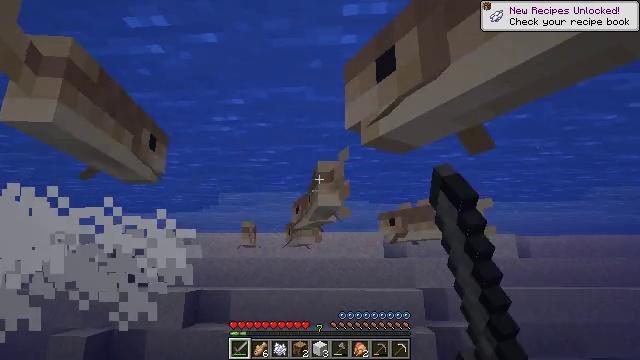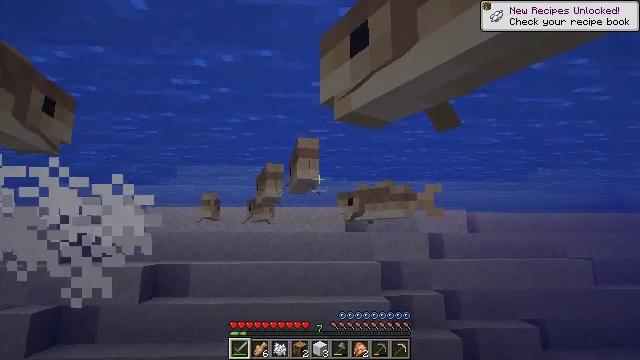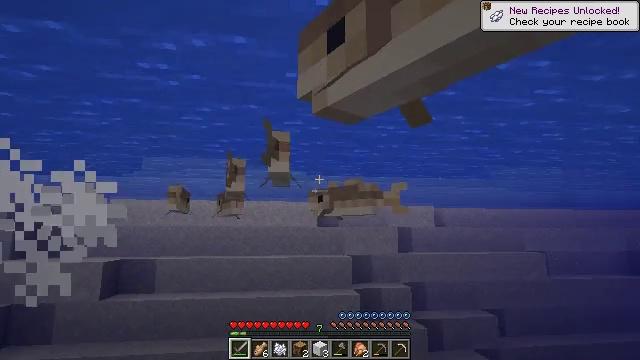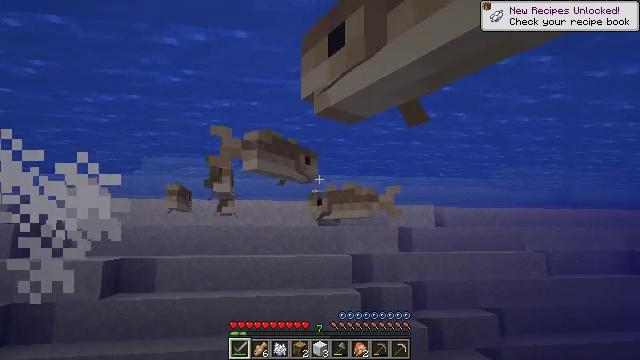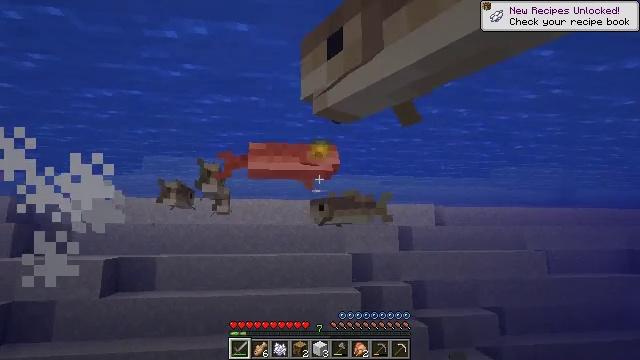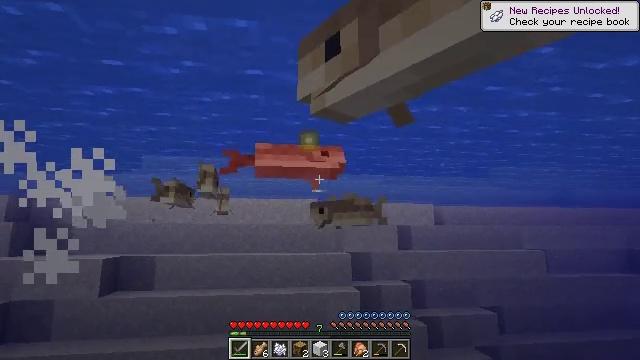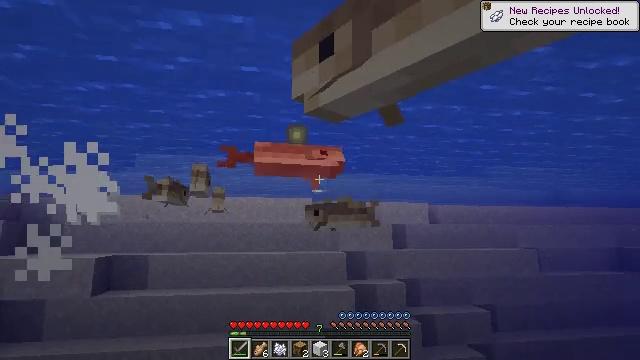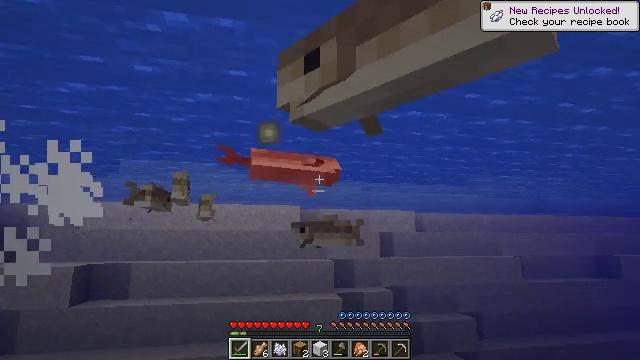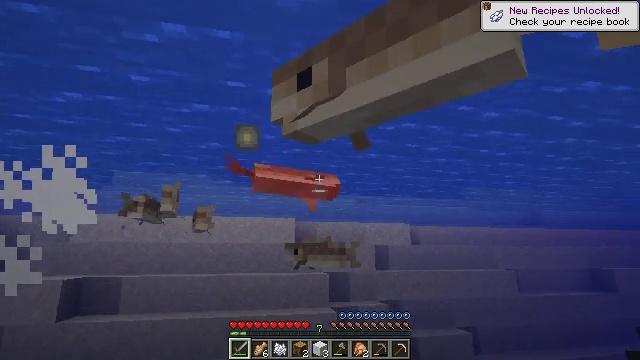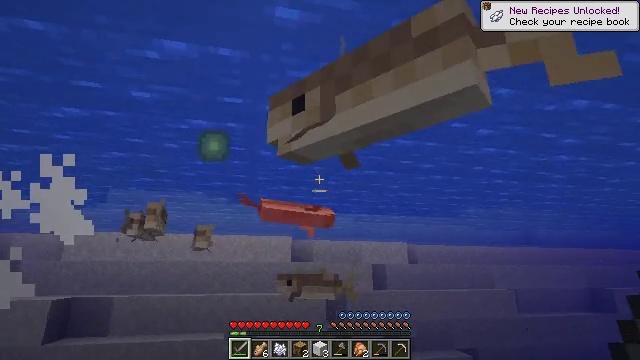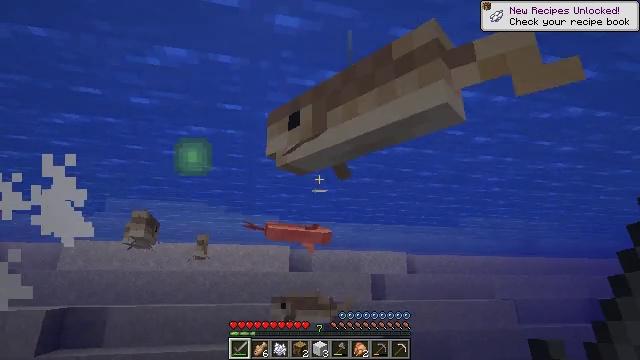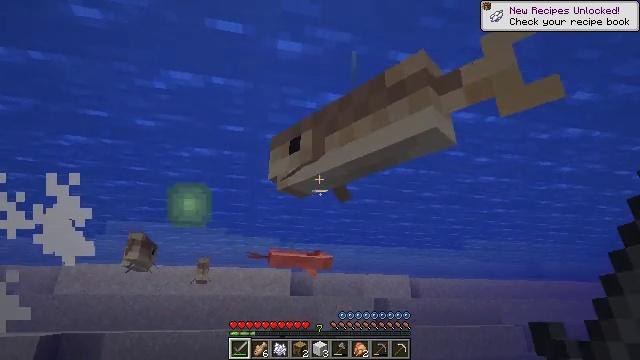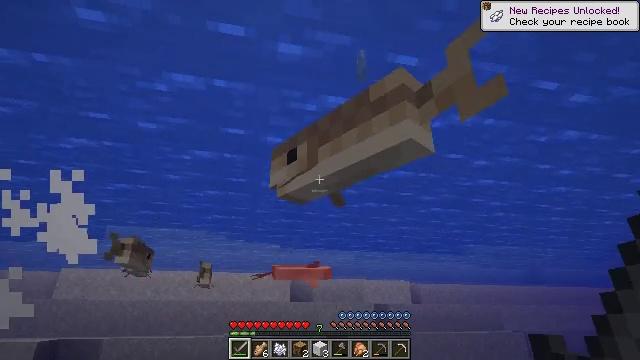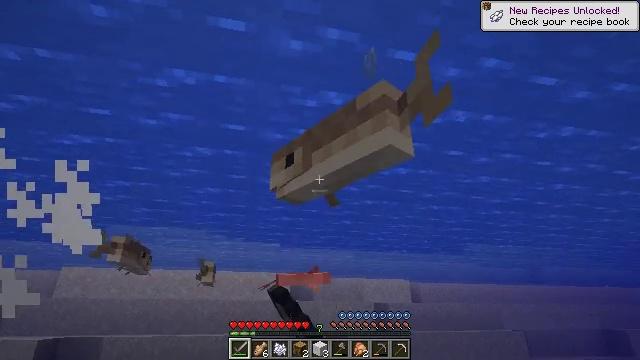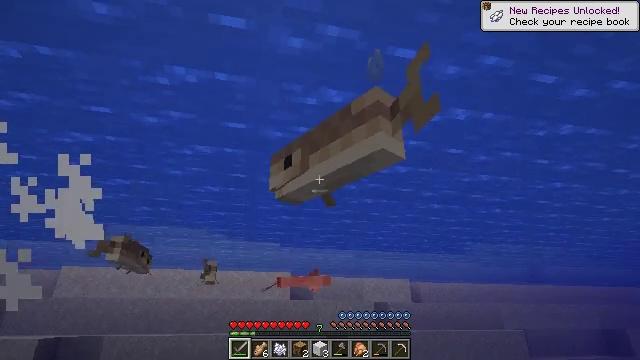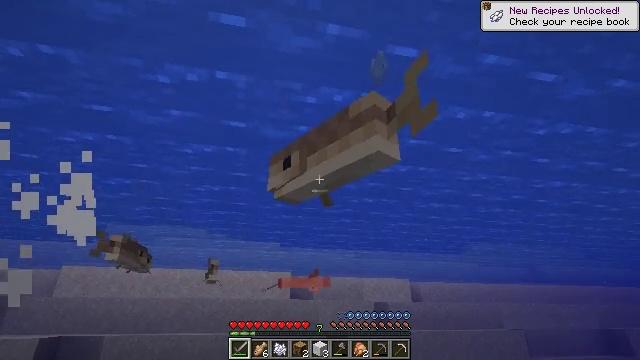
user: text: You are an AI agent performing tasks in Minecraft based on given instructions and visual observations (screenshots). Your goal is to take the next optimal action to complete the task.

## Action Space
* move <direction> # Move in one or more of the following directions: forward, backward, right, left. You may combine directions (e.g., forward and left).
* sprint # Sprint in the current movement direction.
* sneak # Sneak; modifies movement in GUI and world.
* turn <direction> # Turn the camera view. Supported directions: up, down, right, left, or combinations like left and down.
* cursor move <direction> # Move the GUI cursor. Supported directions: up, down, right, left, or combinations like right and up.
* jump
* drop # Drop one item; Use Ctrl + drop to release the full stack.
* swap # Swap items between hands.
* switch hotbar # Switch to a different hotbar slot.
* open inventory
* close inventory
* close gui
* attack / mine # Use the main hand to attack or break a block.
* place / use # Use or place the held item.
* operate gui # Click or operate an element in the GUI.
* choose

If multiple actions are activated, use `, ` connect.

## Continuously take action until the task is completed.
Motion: motion action
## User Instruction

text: Catch and defeat a cod.
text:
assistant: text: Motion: turn right and down, attack / mine
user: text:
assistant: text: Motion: turn right
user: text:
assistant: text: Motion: no_op
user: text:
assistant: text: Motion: no_op
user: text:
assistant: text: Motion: no_op
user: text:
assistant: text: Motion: no_op
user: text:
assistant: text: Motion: turn right and up
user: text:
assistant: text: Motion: turn up
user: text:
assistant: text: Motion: turn up
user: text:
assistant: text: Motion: turn up
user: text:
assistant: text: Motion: turn up
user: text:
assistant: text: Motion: turn up, attack / mine
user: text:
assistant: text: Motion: attack / mine
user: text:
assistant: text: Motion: attack / mine
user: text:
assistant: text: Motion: no_op
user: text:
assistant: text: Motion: no_op
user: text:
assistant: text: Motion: no_op
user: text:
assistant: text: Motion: no_op
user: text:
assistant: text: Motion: no_op
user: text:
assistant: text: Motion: no_op
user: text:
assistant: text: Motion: move forward
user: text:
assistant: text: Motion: move forward
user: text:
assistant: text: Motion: move forward
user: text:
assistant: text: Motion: move forward
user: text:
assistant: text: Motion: move forward
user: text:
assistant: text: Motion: move forward
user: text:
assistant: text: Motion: move forward, jump
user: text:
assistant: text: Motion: move forward, turn down, jump
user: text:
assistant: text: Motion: move forward, turn right and down, jump
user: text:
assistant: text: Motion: move forward, turn down, jump